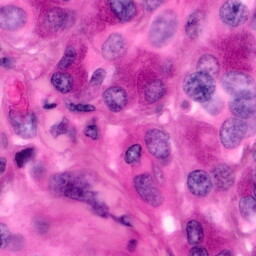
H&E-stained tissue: Pancreatic